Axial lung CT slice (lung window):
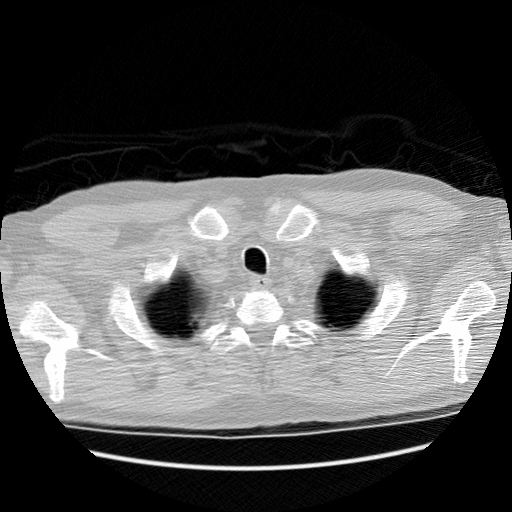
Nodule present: no